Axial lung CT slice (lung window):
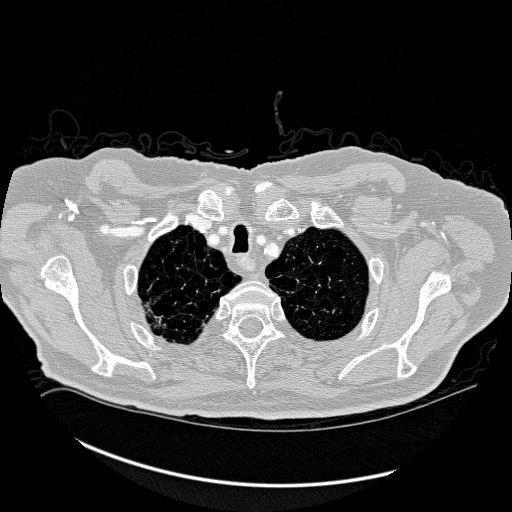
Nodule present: no